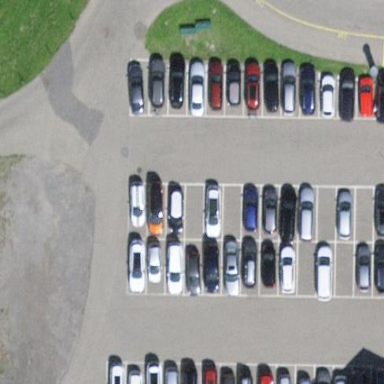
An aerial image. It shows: Parking area with surface.